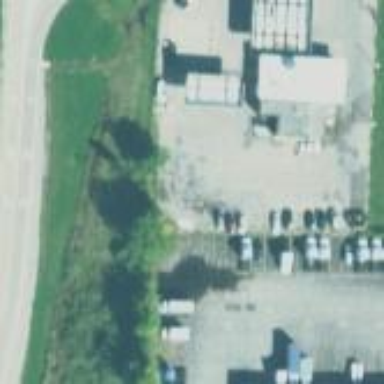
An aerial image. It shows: Fuel station.